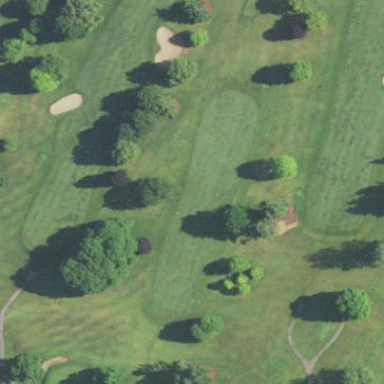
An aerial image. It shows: Grassy area designated as golf fairway.